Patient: sex F, age 68
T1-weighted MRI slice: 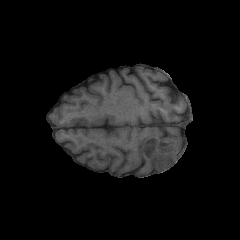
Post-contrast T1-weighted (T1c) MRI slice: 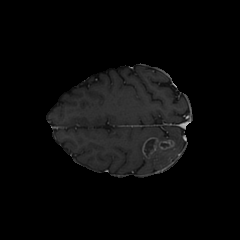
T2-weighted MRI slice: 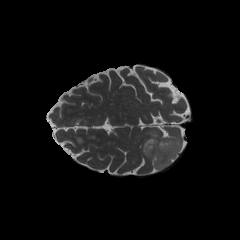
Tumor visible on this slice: yes
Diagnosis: Glioblastoma, IDH-wildtype
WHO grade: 4